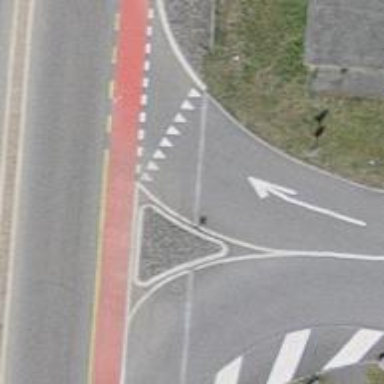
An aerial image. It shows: Road with "give way" sign.